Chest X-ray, PA view. Patient: 71 years old, sex F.
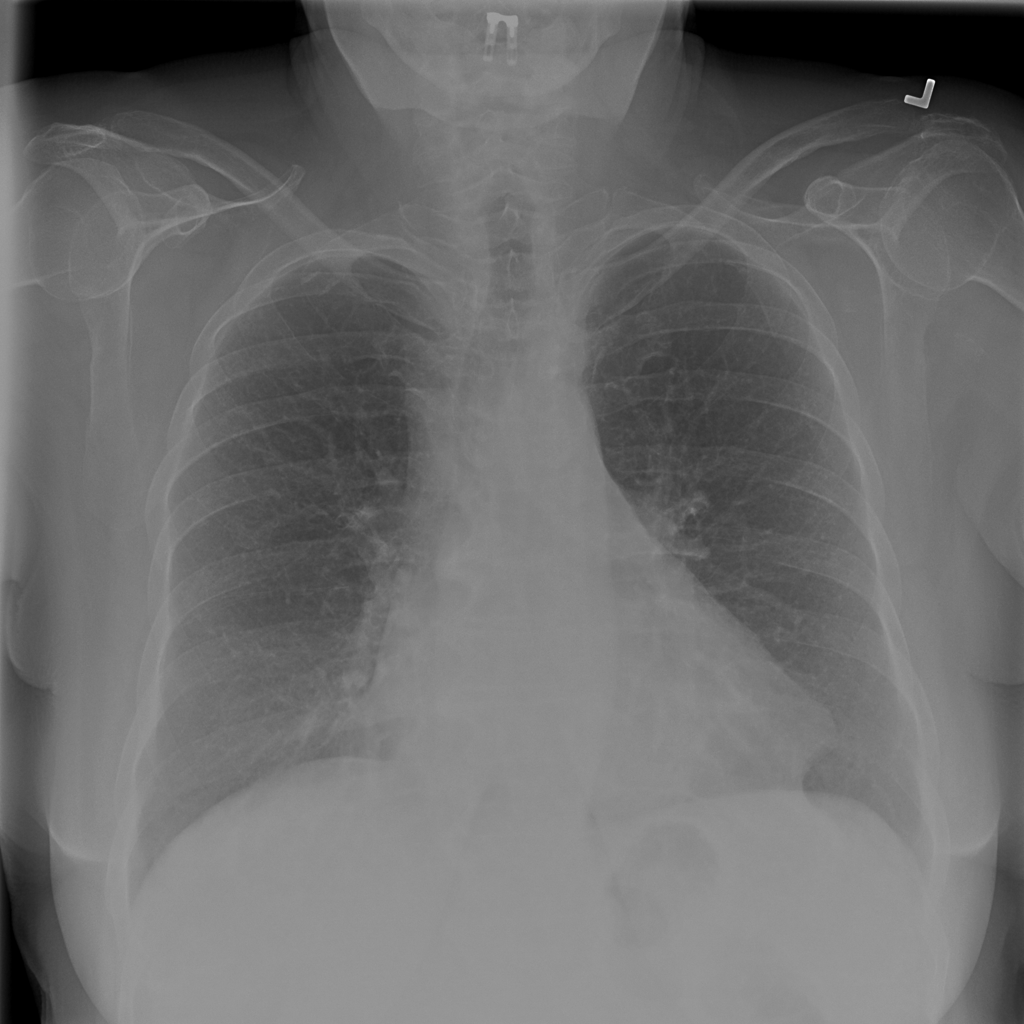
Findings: No Finding